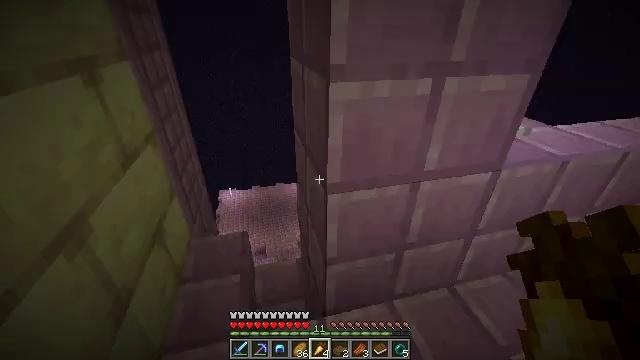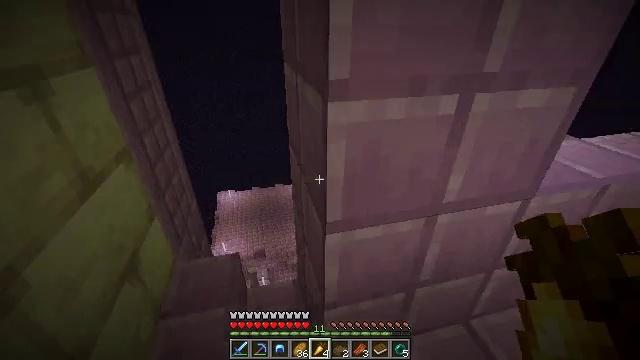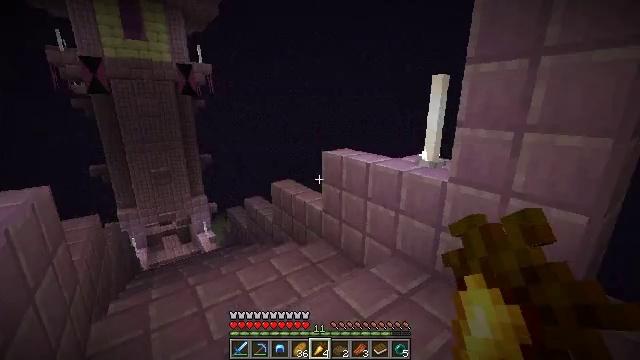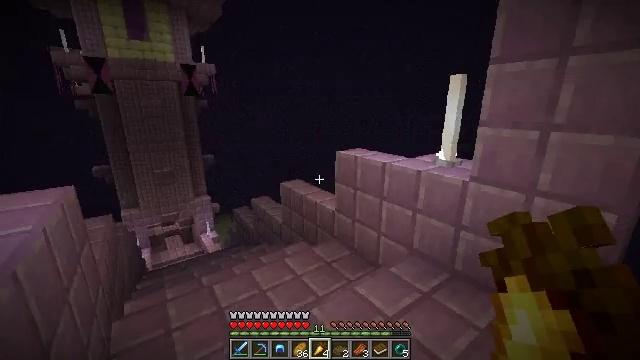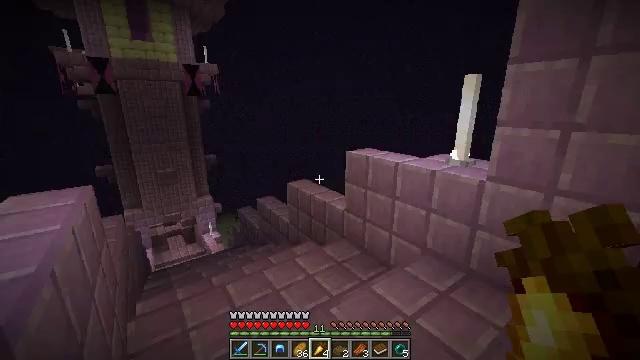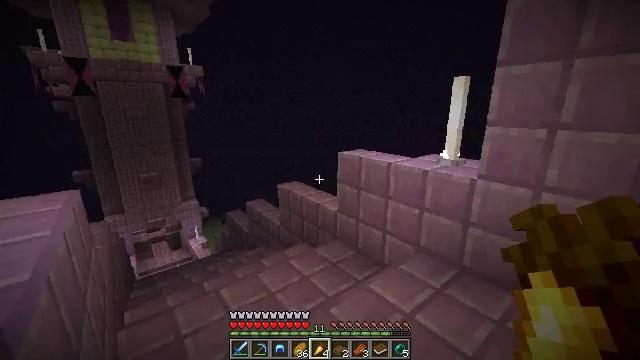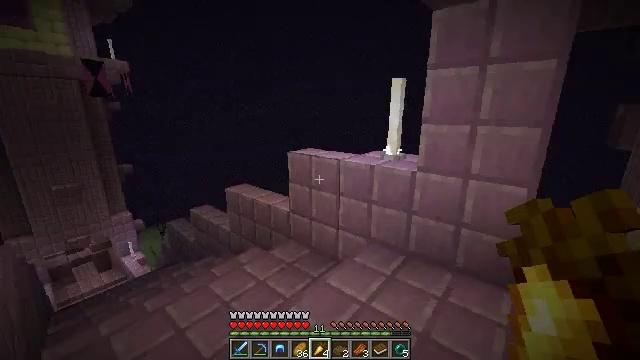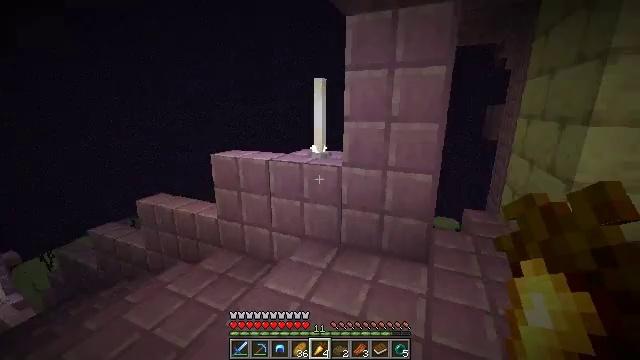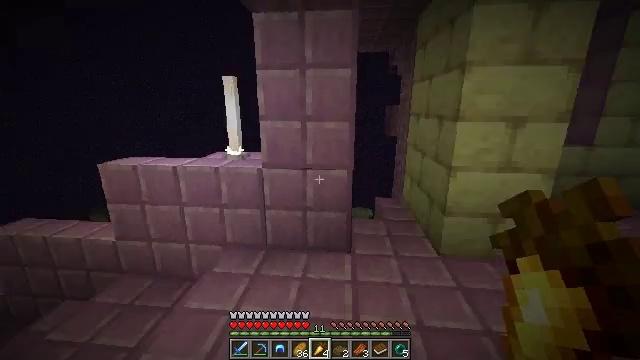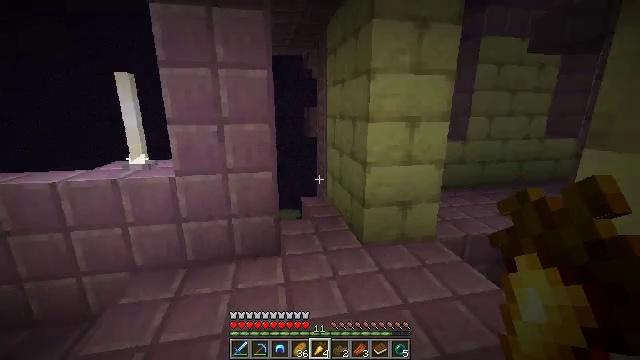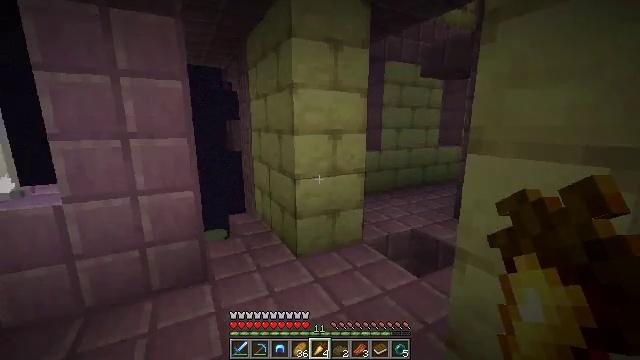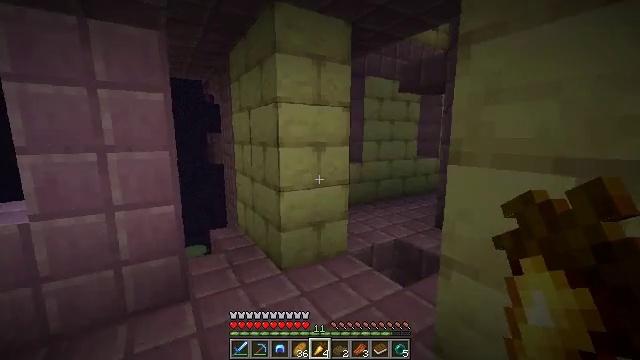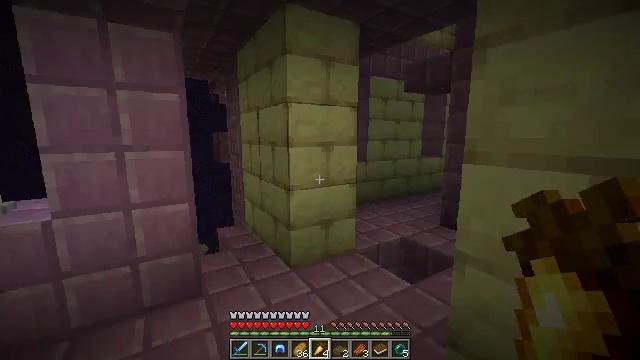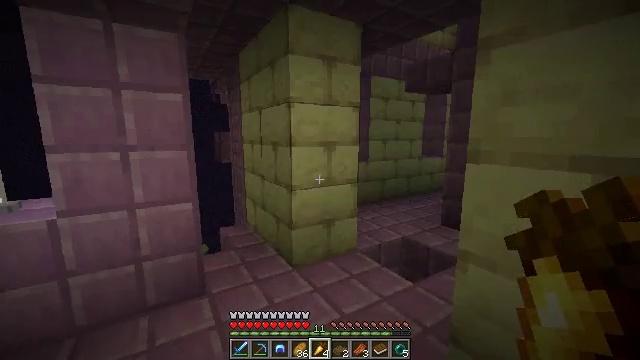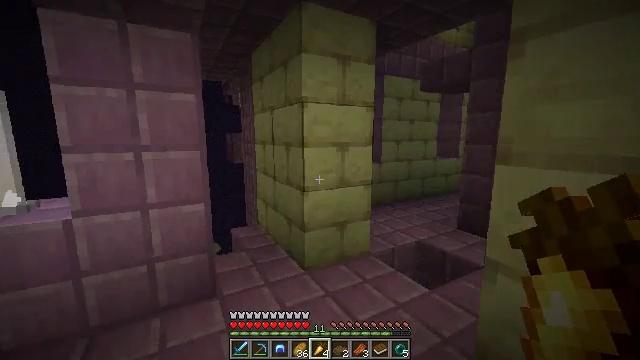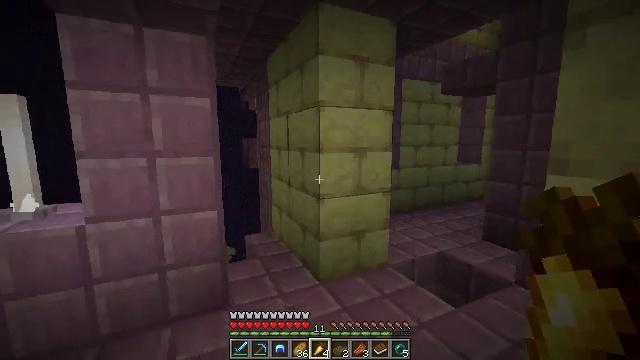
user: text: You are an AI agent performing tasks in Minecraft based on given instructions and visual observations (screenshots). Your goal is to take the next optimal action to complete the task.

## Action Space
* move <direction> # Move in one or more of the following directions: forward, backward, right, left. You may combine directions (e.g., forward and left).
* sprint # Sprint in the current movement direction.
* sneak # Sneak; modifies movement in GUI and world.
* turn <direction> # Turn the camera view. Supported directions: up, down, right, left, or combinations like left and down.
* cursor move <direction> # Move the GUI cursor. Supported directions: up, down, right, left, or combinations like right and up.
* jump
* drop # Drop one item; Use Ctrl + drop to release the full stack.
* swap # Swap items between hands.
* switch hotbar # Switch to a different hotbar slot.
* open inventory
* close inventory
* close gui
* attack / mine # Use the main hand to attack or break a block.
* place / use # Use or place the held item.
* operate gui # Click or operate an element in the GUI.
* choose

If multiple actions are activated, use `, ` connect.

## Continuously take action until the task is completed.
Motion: motion action
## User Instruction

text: Use a pickaxe to gather the ender chest.
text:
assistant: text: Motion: no_op
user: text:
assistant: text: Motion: move left, turn right and up
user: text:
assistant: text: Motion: move left
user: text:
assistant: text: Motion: no_op
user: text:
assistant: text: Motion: turn right
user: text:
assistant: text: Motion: turn right
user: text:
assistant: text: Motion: turn right
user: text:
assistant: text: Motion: turn right
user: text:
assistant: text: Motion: turn right
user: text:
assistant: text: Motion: move back, turn right and up
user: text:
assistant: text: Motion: move back, turn right and up
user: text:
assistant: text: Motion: no_op
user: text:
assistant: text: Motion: no_op
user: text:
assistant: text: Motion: move forward, turn left
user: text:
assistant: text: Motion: move forward, turn left and up
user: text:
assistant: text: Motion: move forward
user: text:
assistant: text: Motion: move forward
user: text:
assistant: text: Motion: move forward, sprint, turn right
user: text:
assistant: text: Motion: move forward, sprint, turn right
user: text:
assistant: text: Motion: move forward, sprint, turn right and down
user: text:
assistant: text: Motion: move forward, sprint, turn right and down
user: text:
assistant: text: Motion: move forward, sprint, turn right
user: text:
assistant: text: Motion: move forward, sprint, turn right and up
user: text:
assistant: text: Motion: move forward, sprint, turn right
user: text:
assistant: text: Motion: move forward and move right, sprint
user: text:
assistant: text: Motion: move forward and move right, sprint
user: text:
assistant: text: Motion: move forward and move right, sprint, turn right
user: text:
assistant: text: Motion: move forward and move right, sprint, turn right
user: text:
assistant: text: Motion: move forward and move right, sprint, turn right
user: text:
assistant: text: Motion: move forward, sprint, turn up